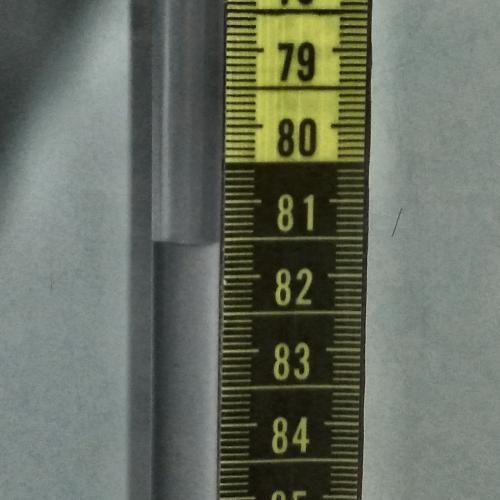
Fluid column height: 81.6 cm